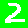
Digit: 2